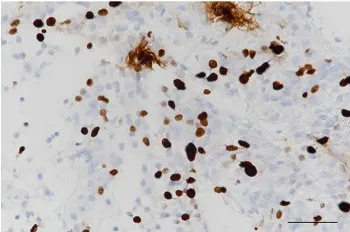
Histological characteristics of liver masses. PRL.
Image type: pathology (immunostaining)